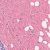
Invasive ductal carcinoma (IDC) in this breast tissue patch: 1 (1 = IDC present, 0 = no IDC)